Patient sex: M
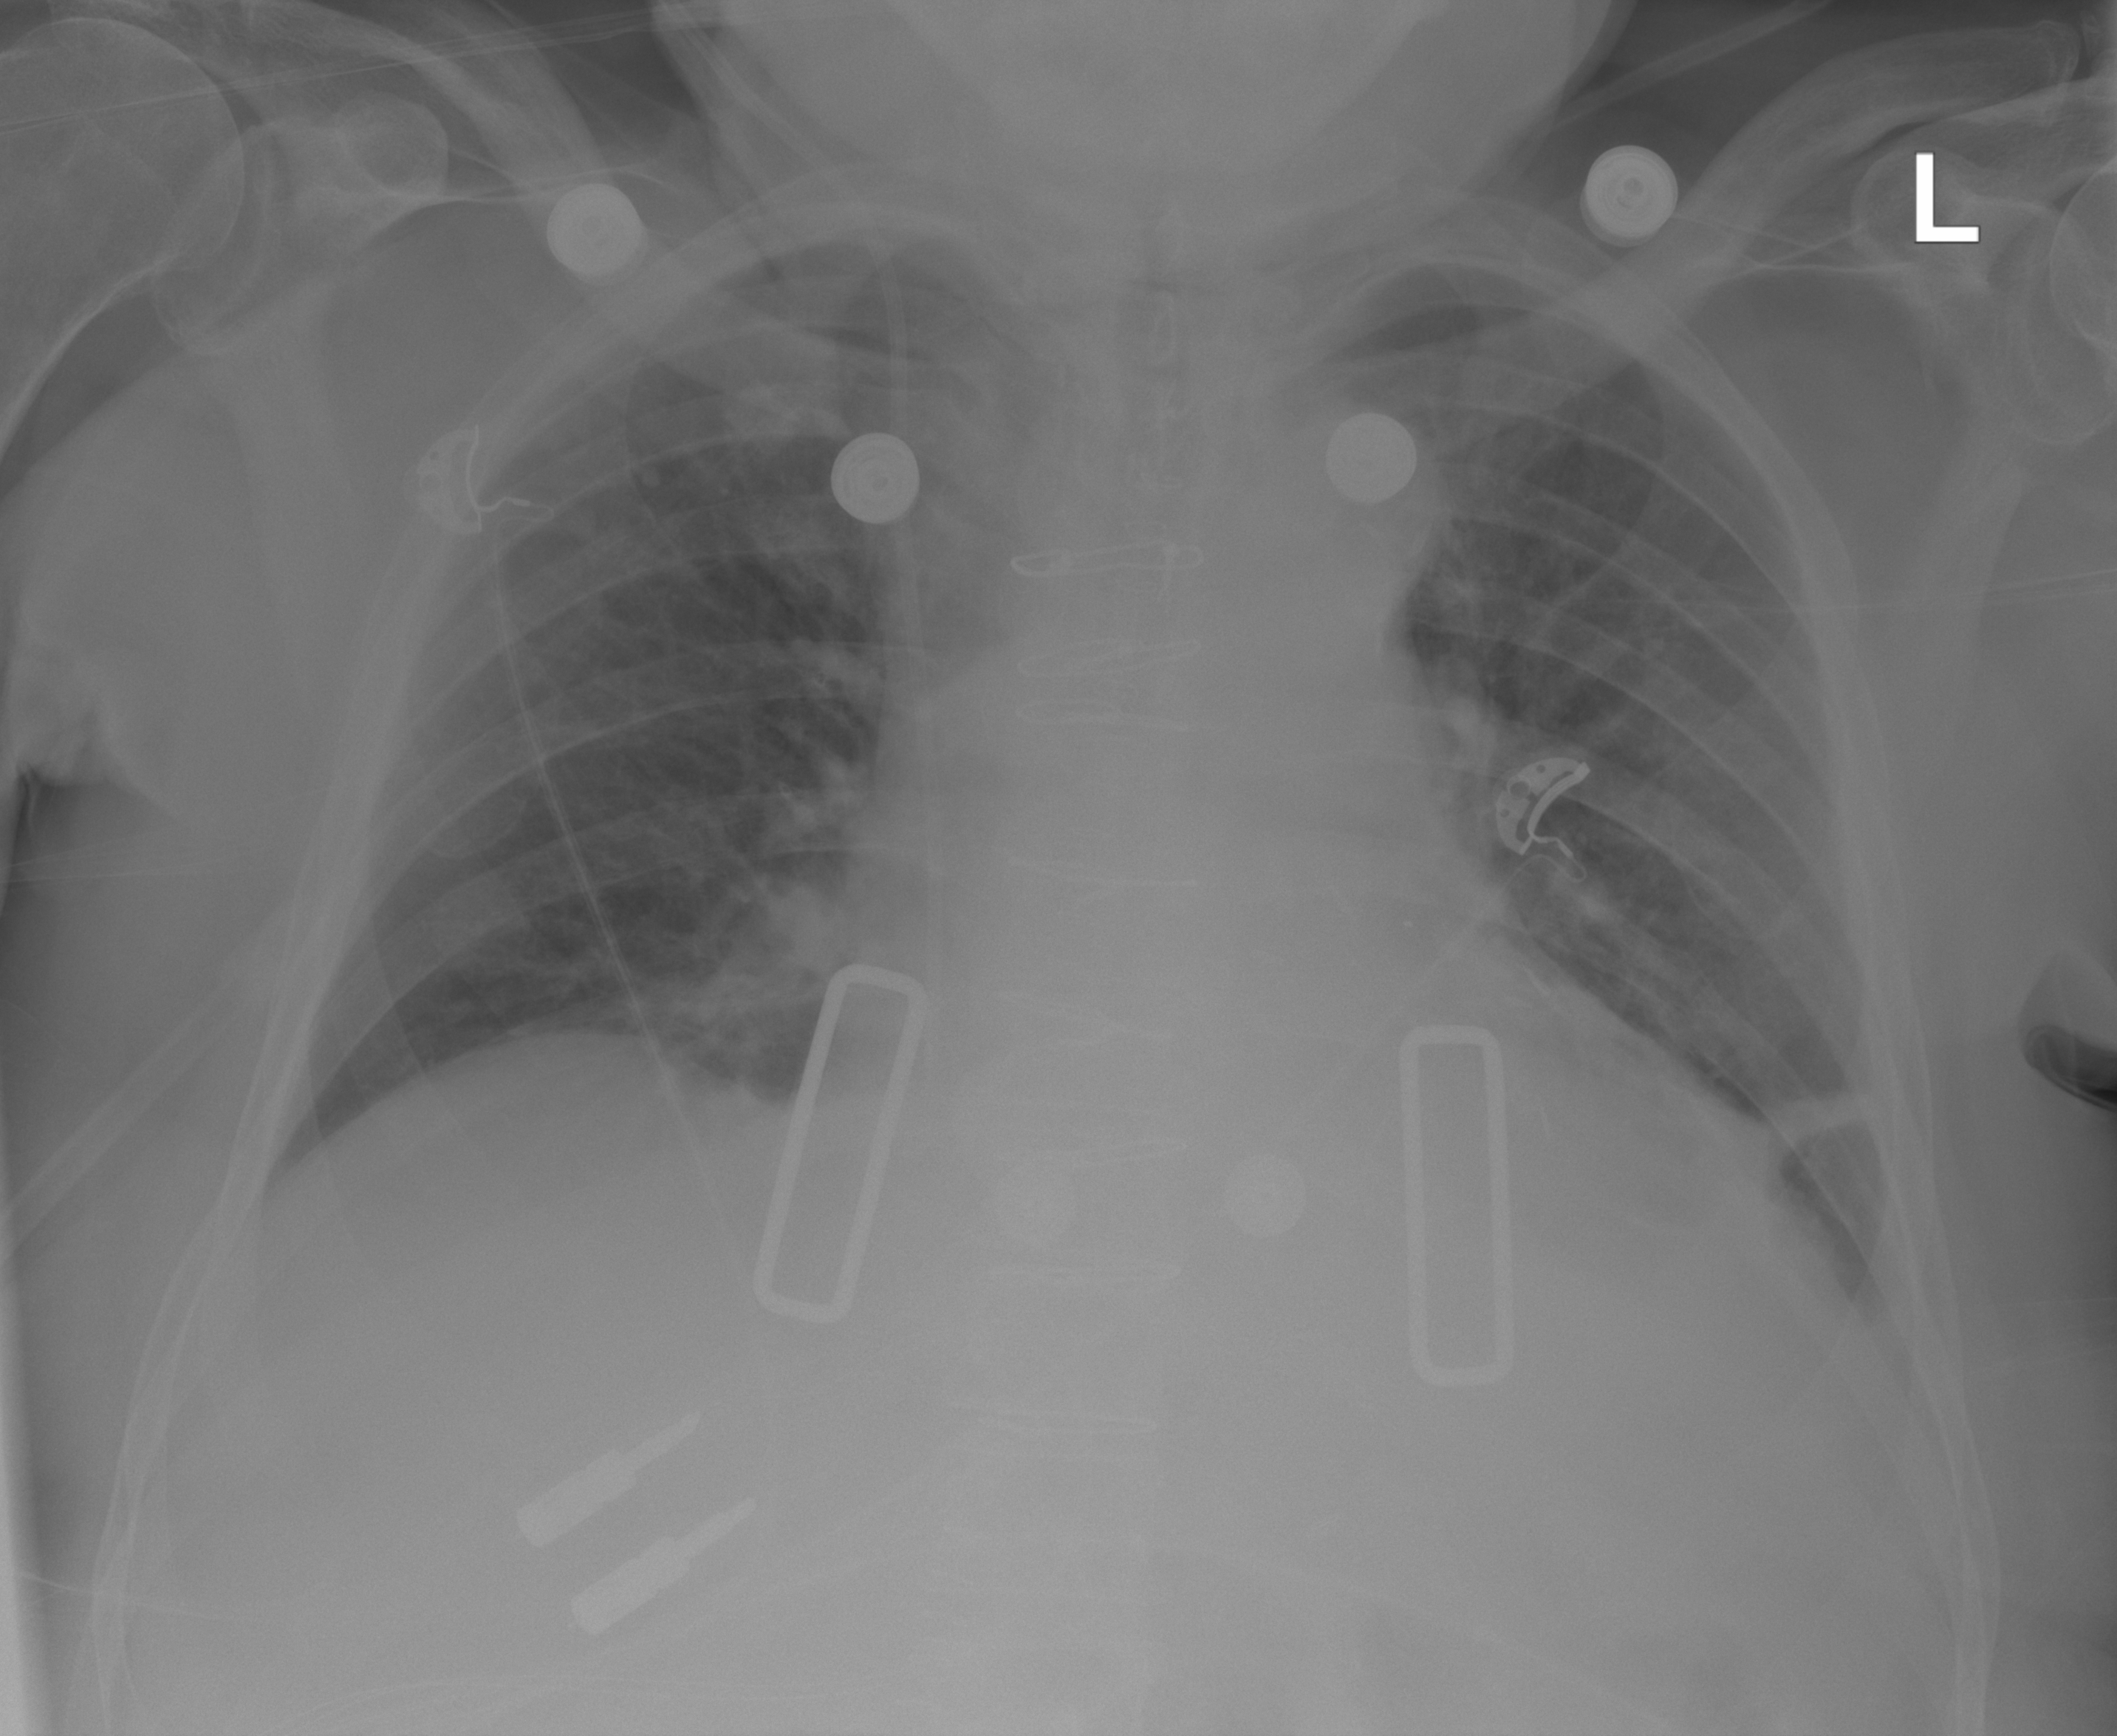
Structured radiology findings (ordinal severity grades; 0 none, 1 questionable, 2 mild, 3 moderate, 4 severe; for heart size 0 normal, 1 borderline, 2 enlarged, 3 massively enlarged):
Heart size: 2
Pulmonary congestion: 0
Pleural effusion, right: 0
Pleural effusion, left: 2
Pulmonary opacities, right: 0
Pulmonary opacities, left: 0
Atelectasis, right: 0
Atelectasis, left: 2